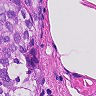
Metastatic tissue present: yes